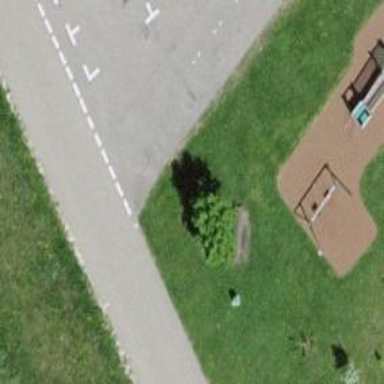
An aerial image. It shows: Brown bench in the vicinity.